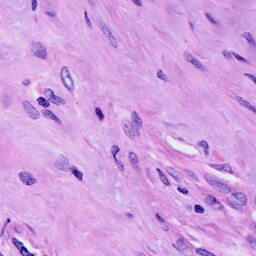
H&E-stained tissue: Cervix